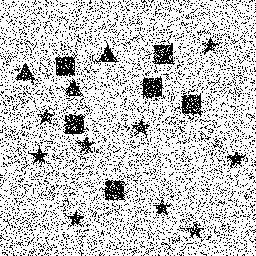
Squares: 6
Triangles: 3
Stars: 9
Total shapes: 18